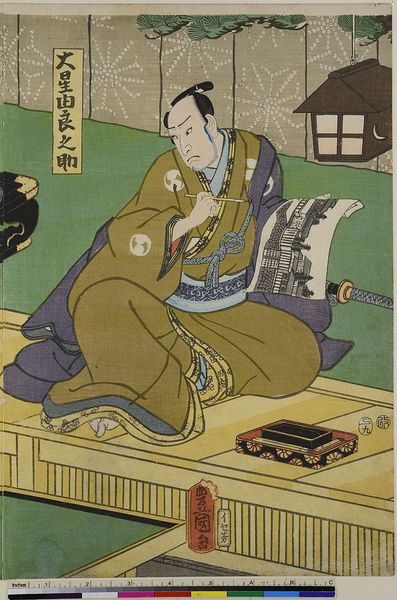
Titel: Die Schauspieler Kataoka Nizaemon VIII als Oboshi Yuranosuke, Iwai Kumesaburo III als Koshimoto Okaru, Seki Sanjuro III als Sawai Koto und Nakamura Fukusuke I als Terasaka Kichiemon
Künstler: Utagawa Kunisada
Standort: Hamburg
Institution: Museum für Kunst und Gewerbe Hamburg
Schlagwörter: malerei, theater, ofen, holzschnitt, druckgraphik, druckgrafik, pinsel, teekanne, zeit, samowar, schauspieler, farbholzschnitt, feuerstelle, herd, schauspielerin, kabuki, edo, reproduktionen, druckerzeugnisse, kohlebecken, theateraufführung, ukiyo